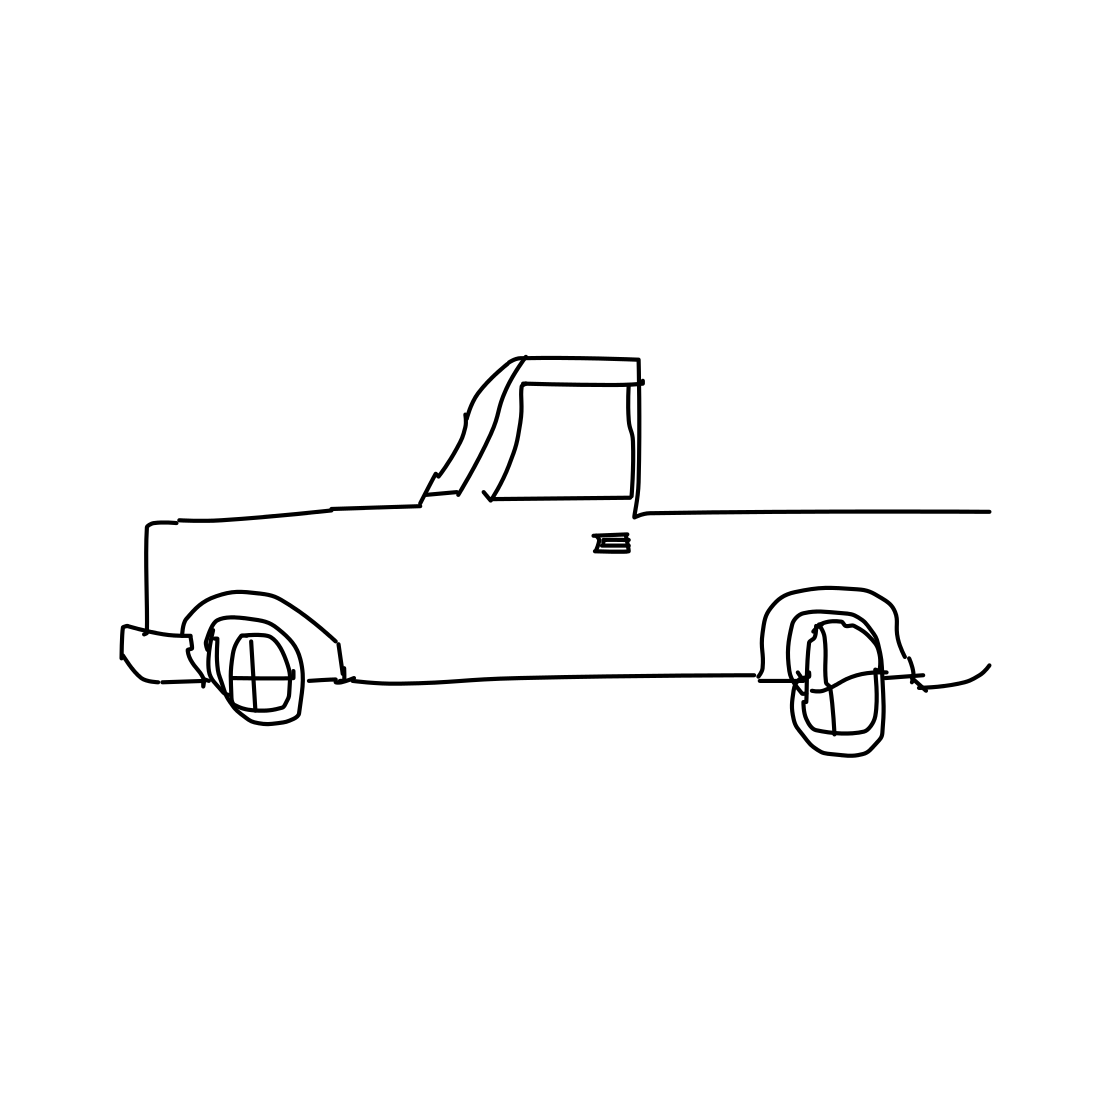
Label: pickup truck